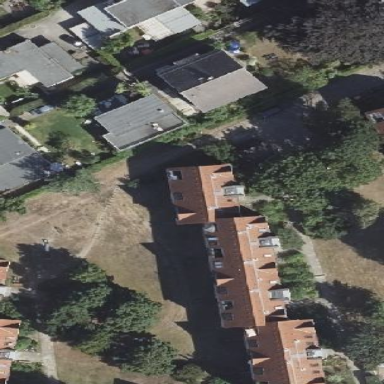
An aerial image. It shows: Image showing building with apartments.